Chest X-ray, PA view. Patient: 36 years old, sex M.
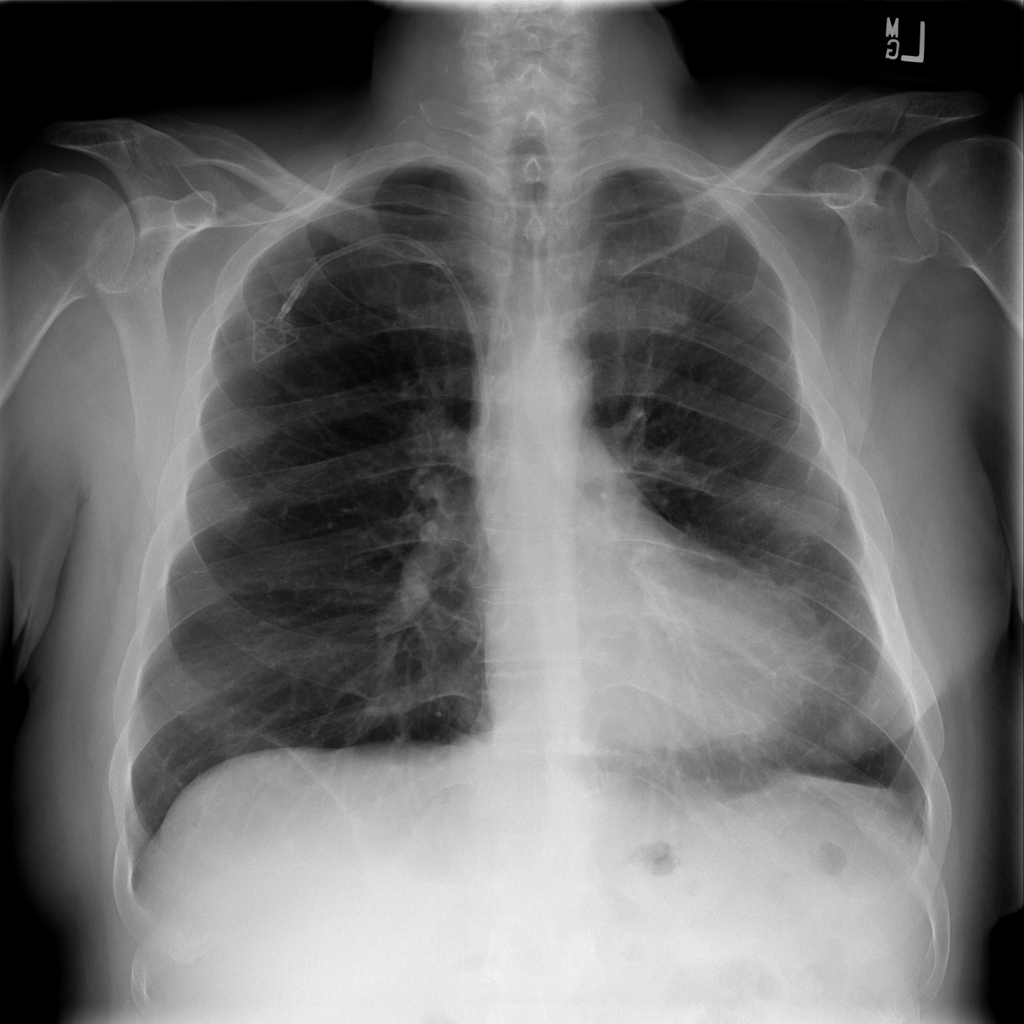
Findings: No Finding